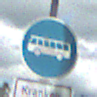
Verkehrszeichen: Busssonderstreifen
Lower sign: BesondereFahrzeugeUndTransportgueter4
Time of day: Midday
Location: Outdoor (Nature)
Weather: PartlyCloudy
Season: NotSpecified
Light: Natural